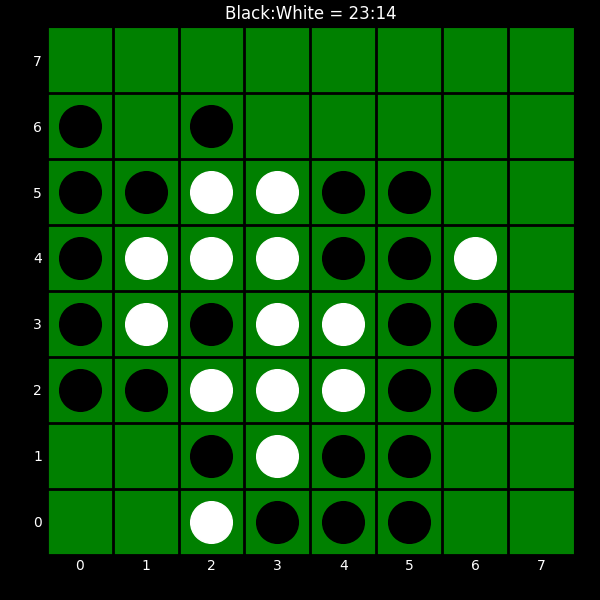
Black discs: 23
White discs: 14